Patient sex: F
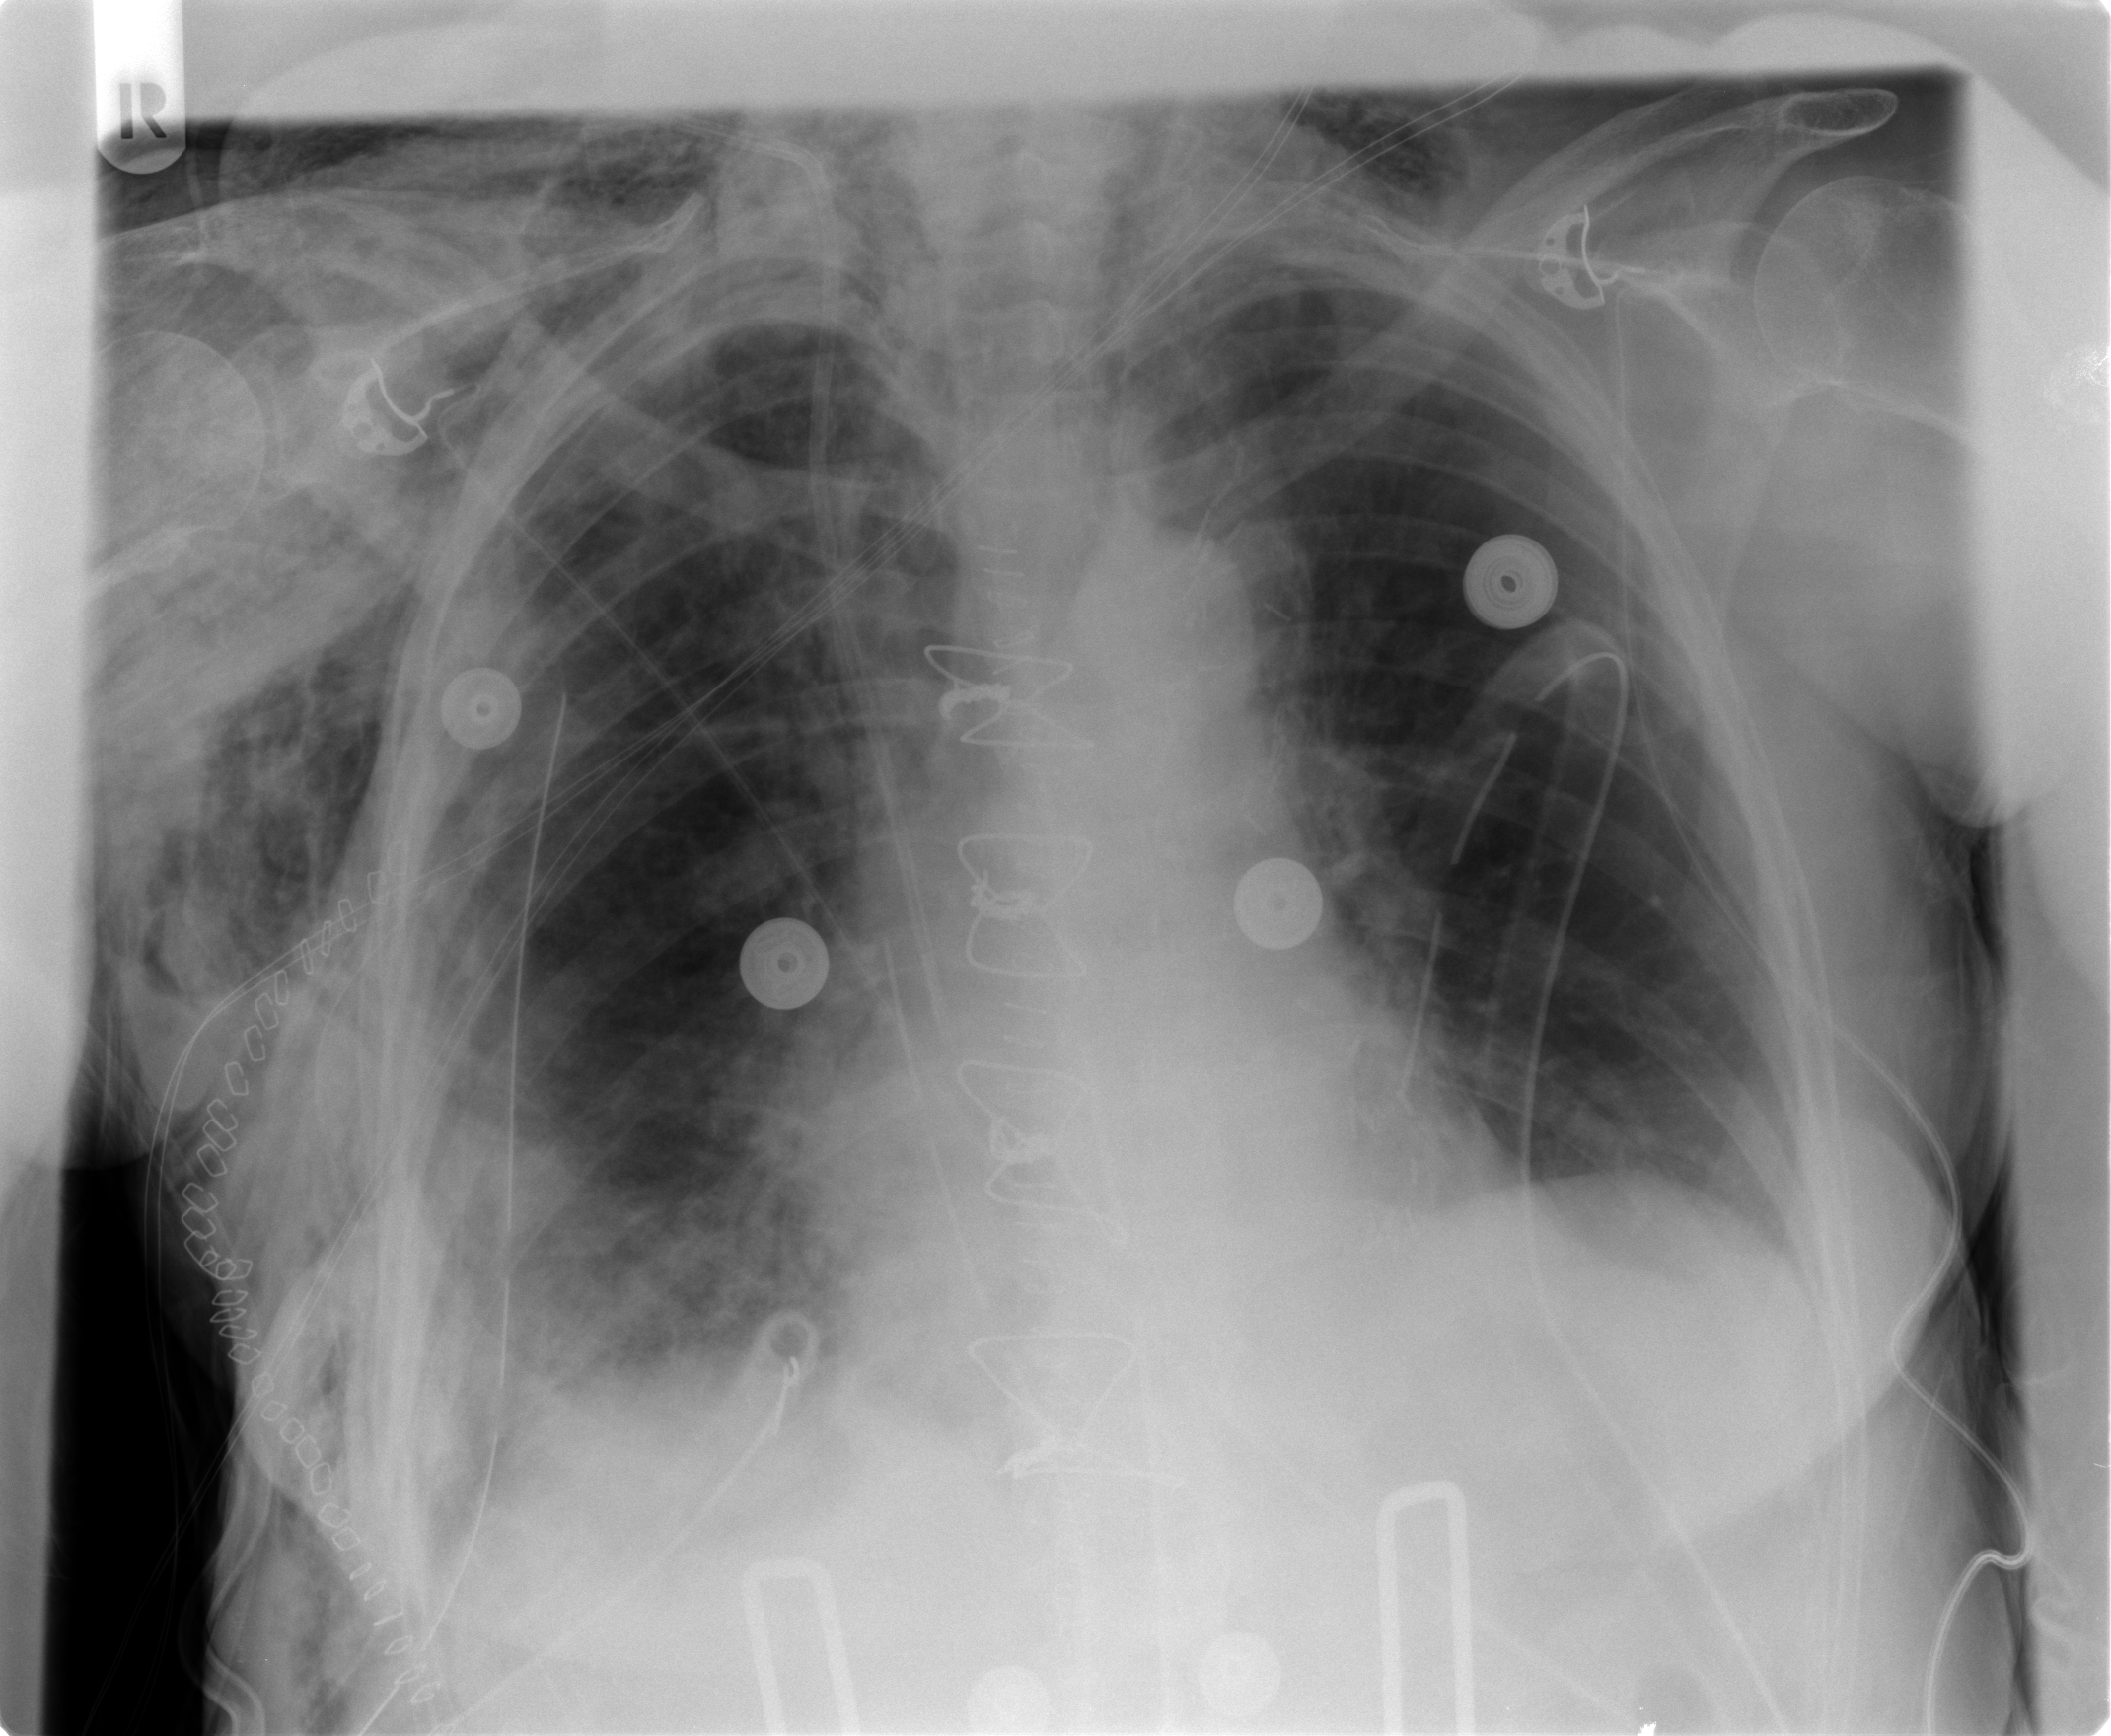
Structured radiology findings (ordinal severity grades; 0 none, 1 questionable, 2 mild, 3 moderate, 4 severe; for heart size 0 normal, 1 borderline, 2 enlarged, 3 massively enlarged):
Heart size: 0
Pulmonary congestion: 1
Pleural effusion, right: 2
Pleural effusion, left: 0
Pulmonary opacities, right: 2
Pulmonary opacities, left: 0
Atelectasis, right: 2
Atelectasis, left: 0